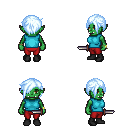
a pixel art fantasy rpg character, female body template, orc, green skin, teal sleeveless shirt, red pants, white cyan pixie cut hairstyle, bracelets, black shoes, dagger, four views (front, back, left, right), 2x2 character sprite sheet, small pixel art, hard edges, no anti-aliasing